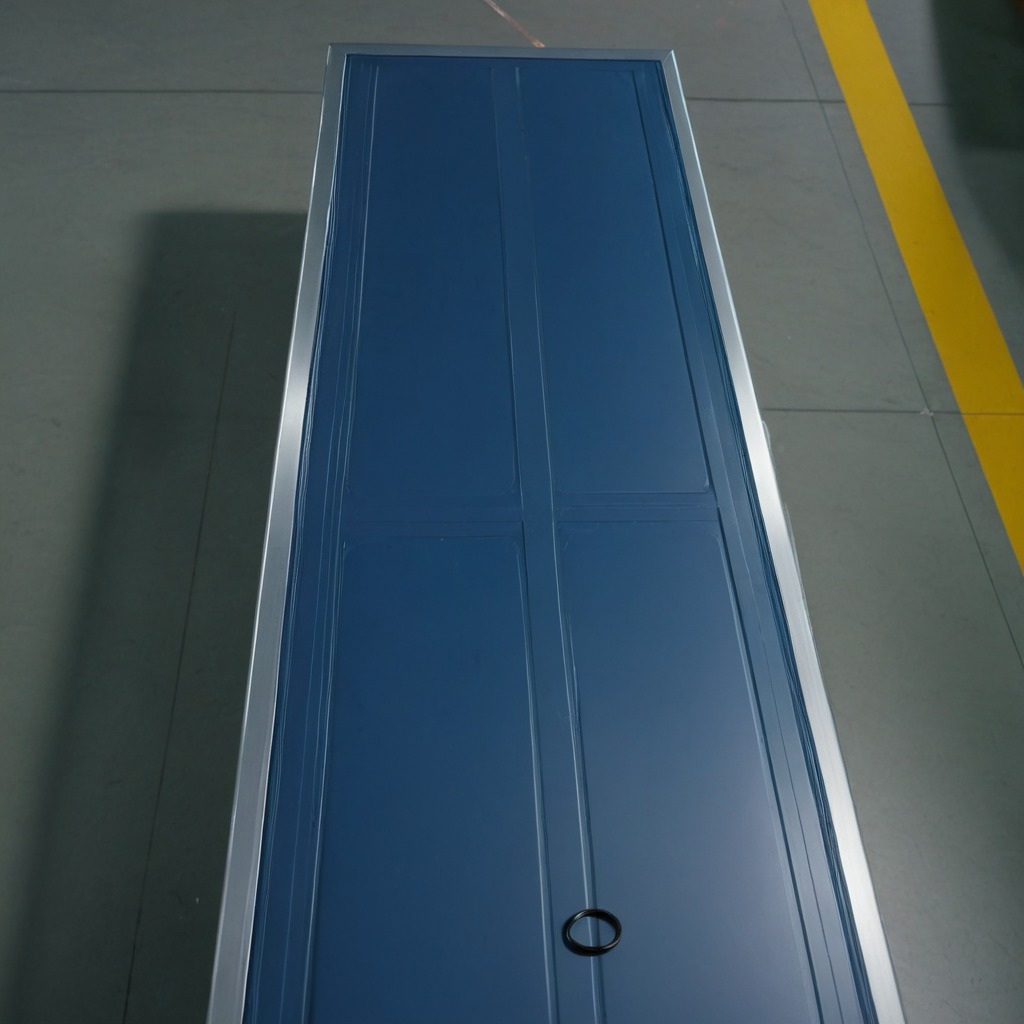
A rubber O-ring lies on the toolbox surface.